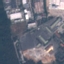
Land use / land cover class: Industrial